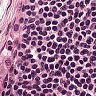
Metastatic tissue present: no